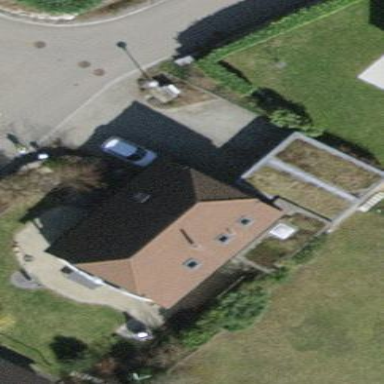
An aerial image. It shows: Garage.